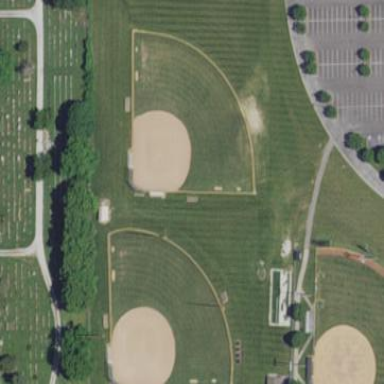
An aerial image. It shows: Grass pitch used for baseball.